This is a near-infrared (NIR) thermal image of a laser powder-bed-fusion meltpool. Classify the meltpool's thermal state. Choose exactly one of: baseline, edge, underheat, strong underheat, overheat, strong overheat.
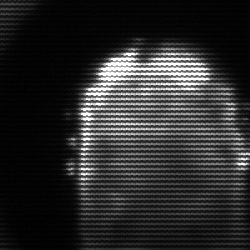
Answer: baseline